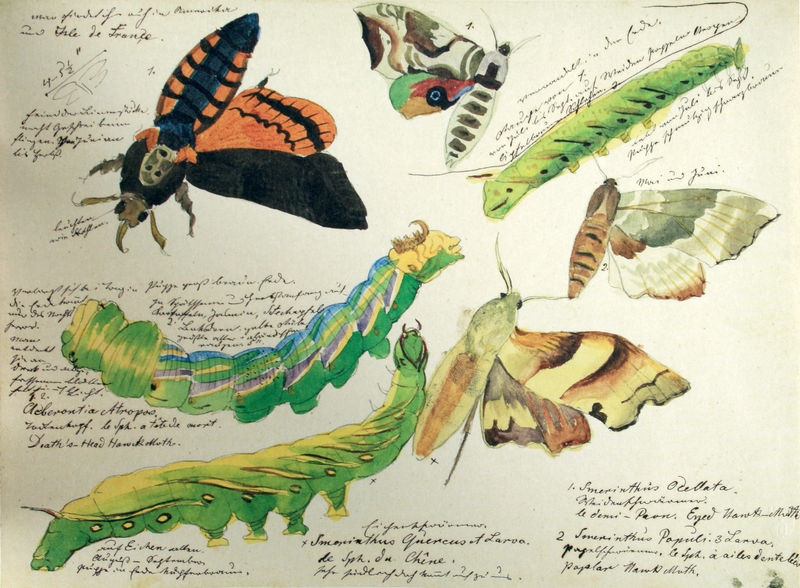
Titel: 4 Schmetterlinge und 3 Raupen
Künstler: Gabriel von Max
Standort: München
Institution: Städtische Galerie im Lenbachhaus
Schlagwörter: blau, feder, flügel, weiß, aquarell, gelb, grün, braun, bunt, grau, mund, orange, schwarz, skizze, zeichnung, rot, tier, tiere, beige, muster, augen, natur, auge, beine, farbig, schrift, papier, studie, farbe, graphik, tusche, fühler, illustration, text, beschriftung, schmetterling, totenkopf, metamorphose, insekt, schmetterlinge, raupen, raupe, falter, motte, motten, handschrift, rüssel, beischrift, skize, schrif, naturstudie, illustrationen, naturwissenschaft, tex, naturwissenschaften, blau braun, hexapode, insecta, schwärmer, totenkopfschwärmer, iinsekten, munderkzeug